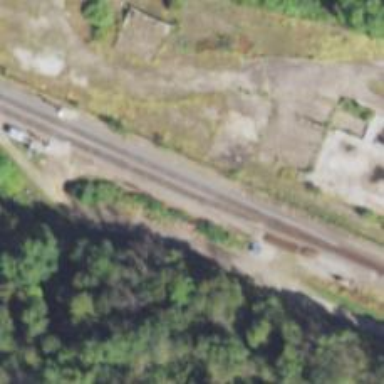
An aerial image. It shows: Railway siding with rails.